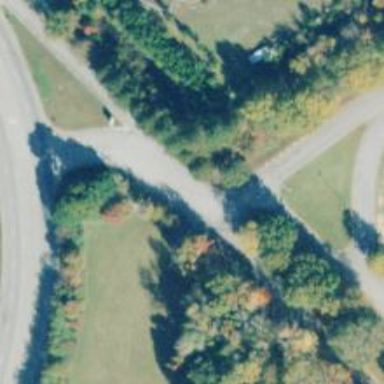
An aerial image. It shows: Secondary link road.